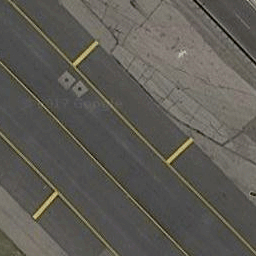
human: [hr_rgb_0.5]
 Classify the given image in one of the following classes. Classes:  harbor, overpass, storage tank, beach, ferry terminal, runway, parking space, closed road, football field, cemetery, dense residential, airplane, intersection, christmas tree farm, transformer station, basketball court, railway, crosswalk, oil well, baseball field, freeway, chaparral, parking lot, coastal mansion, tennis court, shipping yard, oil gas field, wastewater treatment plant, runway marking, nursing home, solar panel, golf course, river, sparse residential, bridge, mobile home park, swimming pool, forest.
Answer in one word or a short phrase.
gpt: runway marking